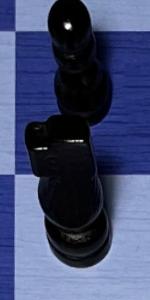
Label: Knight_Black